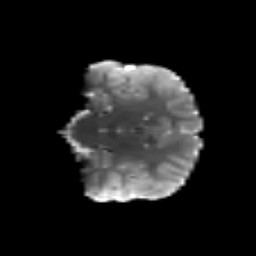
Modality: T2w
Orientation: coronal
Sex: male
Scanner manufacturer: siemens
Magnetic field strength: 3 T
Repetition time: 5 s
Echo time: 0.071 s